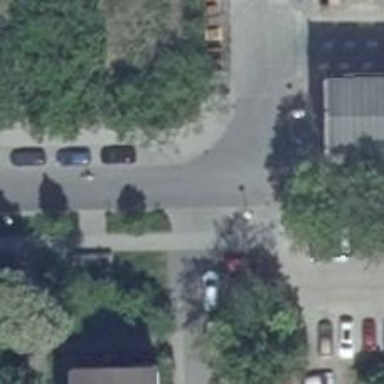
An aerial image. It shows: Residential road with asphalt surface. There is street side parallel parking on the left lane.